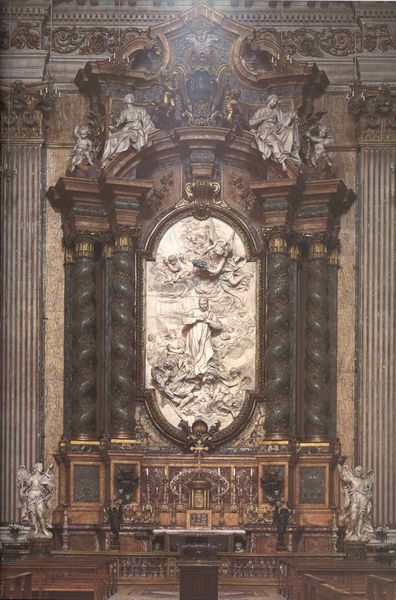
Titel: Ignatius-Kirche (Ignatius von Loyola): Altar des San Luigi (sel. Aloisius von) Gonzaga
Künstler: Pierre d. J. Legros
Standort:  ()
Schlagwörter: braun, säule, säulen, innenraum, kirche, engel, skulptur, foto, kreuz, gedreht, altar, schnitzerei, photo, predlla, marmoraltar